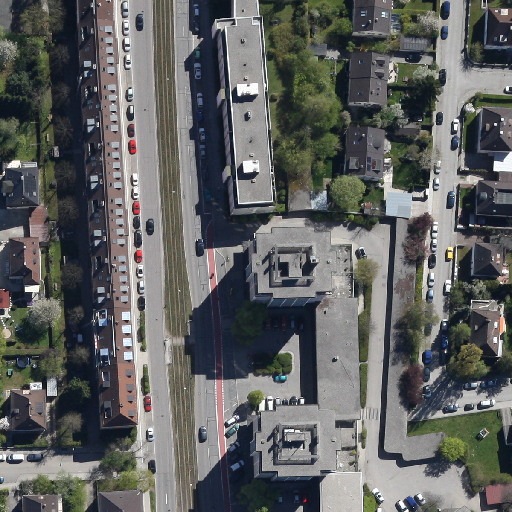
Referring expression: impervious surface